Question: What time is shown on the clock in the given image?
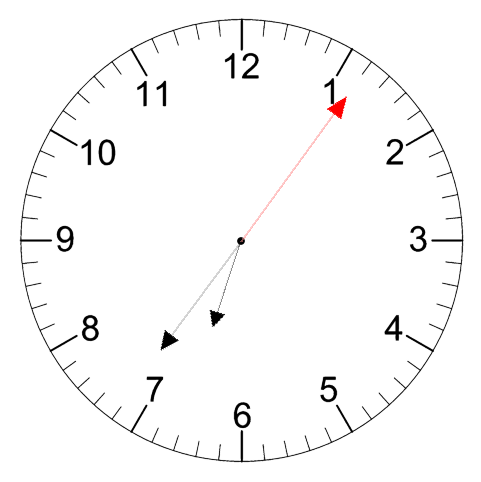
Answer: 06:36:06